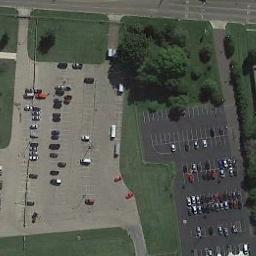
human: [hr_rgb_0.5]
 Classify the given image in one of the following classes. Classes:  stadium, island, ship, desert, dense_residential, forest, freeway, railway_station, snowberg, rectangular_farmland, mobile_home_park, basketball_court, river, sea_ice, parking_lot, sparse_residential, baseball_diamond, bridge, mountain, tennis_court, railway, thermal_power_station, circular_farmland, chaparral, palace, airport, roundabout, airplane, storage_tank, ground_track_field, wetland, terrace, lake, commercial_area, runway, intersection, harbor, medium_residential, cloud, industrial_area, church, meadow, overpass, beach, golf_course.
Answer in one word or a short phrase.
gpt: parking_lot